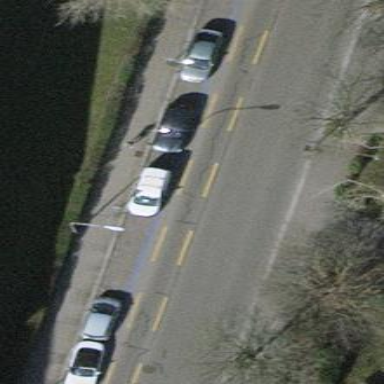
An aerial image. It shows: Parking lane.